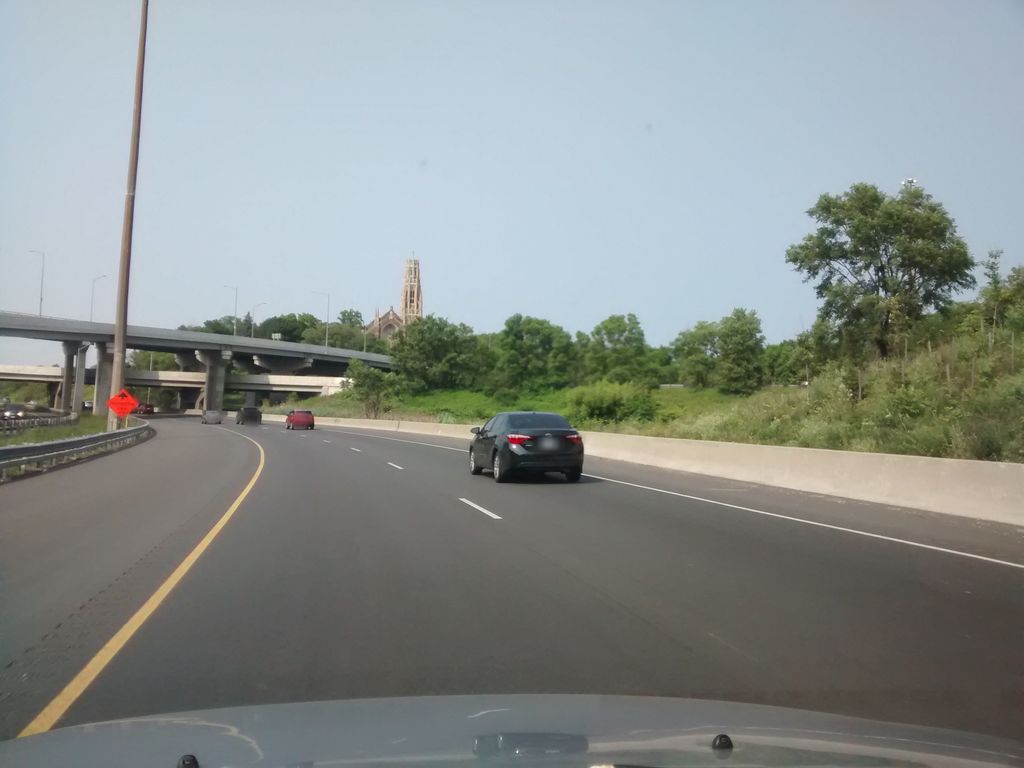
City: hamilton